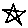
Label: star